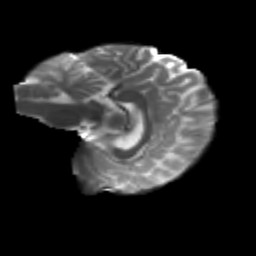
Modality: T2w
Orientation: sagittal
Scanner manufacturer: siemens
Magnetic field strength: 3 T
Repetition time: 4.16 s
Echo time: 0.0806 s